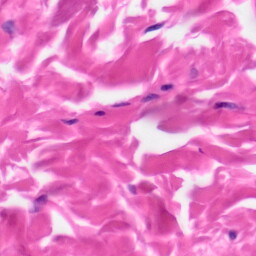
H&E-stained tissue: Skin